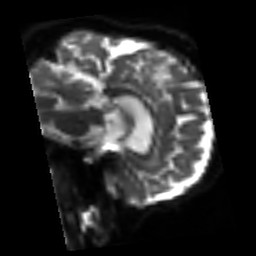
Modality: sbref
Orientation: sagittal
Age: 64
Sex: male
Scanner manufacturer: siemens
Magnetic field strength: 3 T
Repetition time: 3.2 s
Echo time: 0.081 s